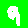
Digit: 9